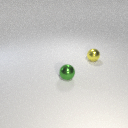
small yellow metal sphere to the right of small green metal sphere